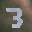
Label: 3